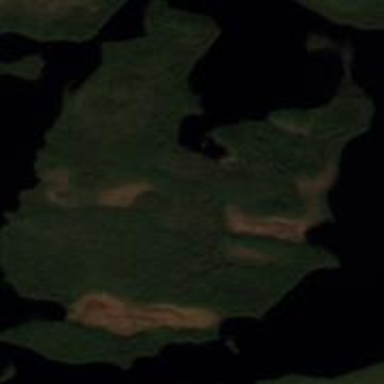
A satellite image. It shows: Island covered with forest.